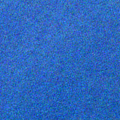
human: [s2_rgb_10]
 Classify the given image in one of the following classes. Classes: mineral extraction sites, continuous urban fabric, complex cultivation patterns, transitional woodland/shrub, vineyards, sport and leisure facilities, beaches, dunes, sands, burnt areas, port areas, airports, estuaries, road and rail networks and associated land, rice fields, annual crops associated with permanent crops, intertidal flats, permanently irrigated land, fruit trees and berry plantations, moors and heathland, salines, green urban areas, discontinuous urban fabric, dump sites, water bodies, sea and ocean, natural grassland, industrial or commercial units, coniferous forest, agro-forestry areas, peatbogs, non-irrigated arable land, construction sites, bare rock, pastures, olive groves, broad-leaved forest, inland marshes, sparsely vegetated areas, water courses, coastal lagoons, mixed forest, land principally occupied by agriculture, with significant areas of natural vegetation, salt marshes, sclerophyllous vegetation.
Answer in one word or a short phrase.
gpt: sea and ocean